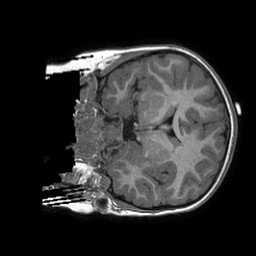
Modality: T1w
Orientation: coronal
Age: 5
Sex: female
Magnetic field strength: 3 T